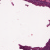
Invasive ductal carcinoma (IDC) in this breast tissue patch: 0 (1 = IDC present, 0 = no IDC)